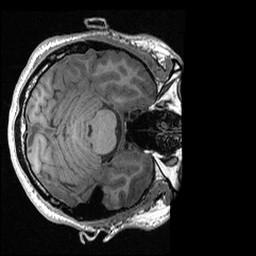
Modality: T1w
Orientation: axial
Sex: male
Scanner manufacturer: ge
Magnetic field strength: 3 T
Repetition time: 0.0064 s
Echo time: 0.00281 s